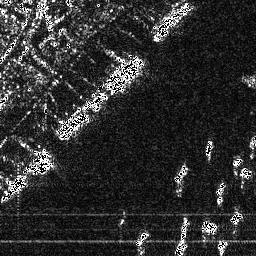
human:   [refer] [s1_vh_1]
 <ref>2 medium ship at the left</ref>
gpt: <box>[[11, 58, 21, 68, 0]], [[22, 43, 33, 54, 0]]</box>

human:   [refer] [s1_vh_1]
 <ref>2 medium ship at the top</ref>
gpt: <box>[[42, 21, 56, 35, 0]], [[58, 0, 74, 15, 0]]</box>

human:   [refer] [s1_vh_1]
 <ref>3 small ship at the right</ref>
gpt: <box>[[67, 64, 73, 71, 0]], [[79, 53, 83, 60, 0]], [[92, 64, 98, 69, 0]]</box>

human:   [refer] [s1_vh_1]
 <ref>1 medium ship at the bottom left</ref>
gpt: <box>[[0, 68, 10, 78, 0]]</box>

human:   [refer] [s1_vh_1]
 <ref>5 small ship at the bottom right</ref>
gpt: <box>[[70, 83, 73, 93, 0]], [[89, 82, 94, 87, 0]], [[83, 70, 87, 80, 0]], [[67, 94, 72, 99, 0]], [[77, 85, 84, 91, 0]]</box>